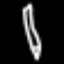
Label: pencil